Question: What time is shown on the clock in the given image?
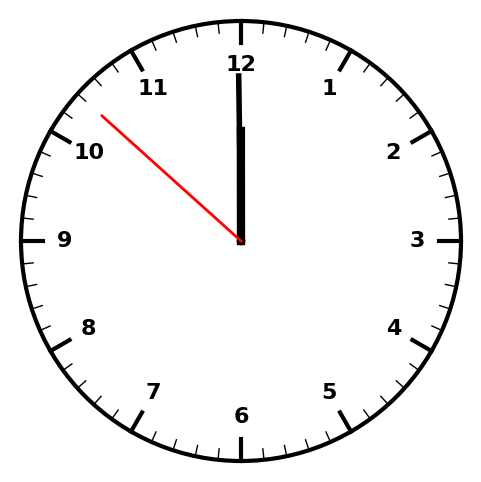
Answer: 11:59:52